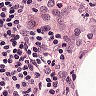
Metastatic tissue present: no